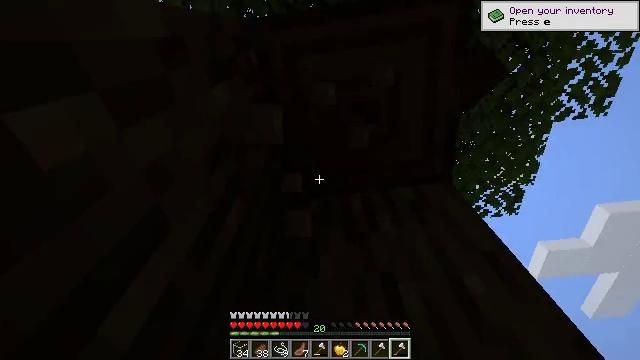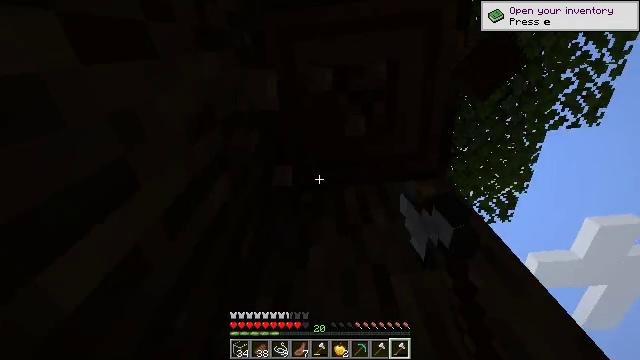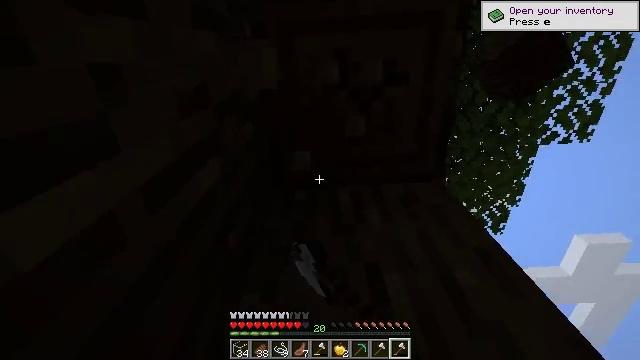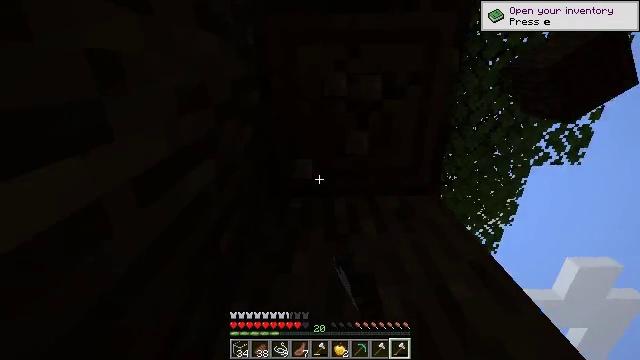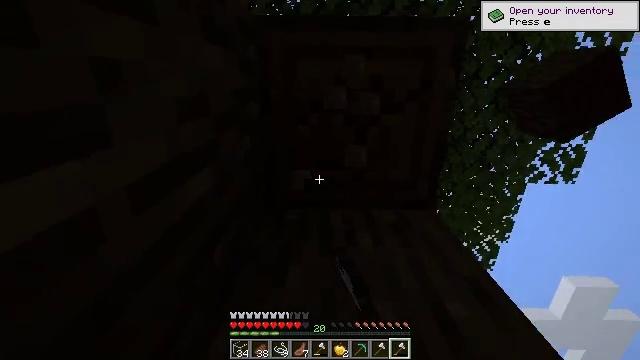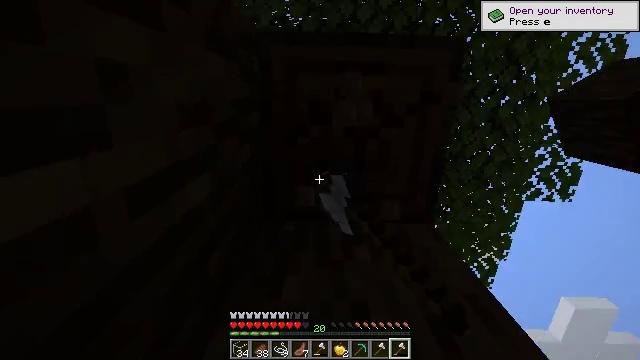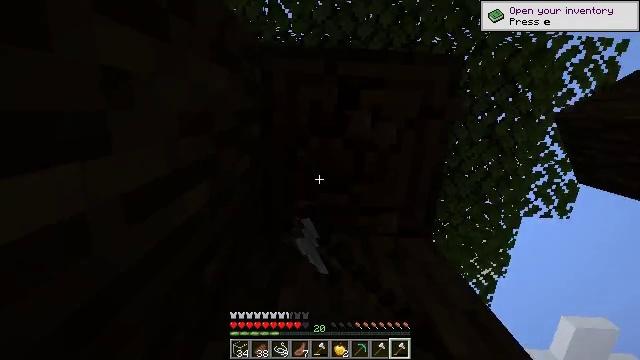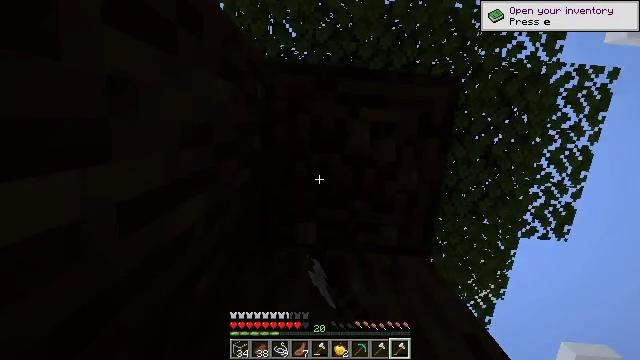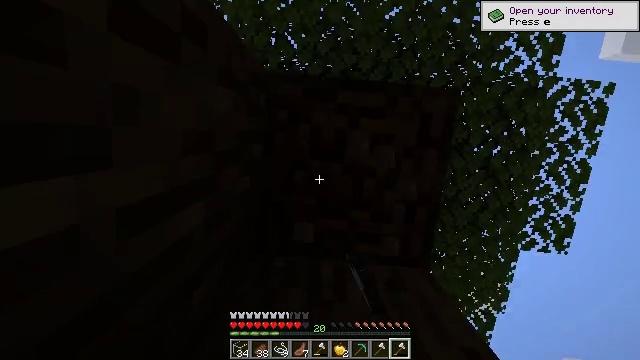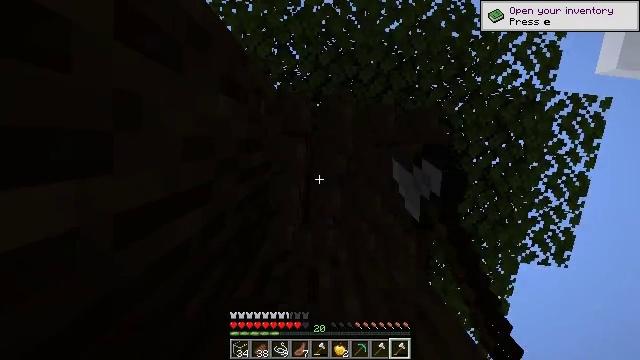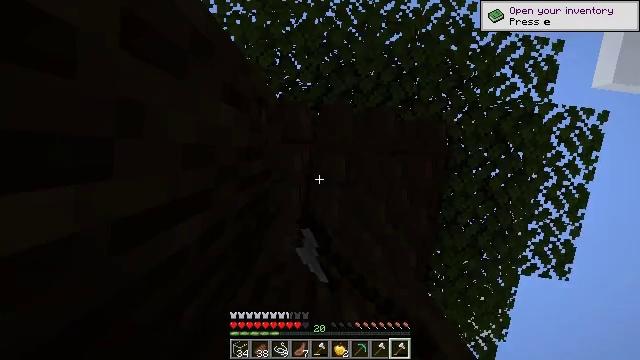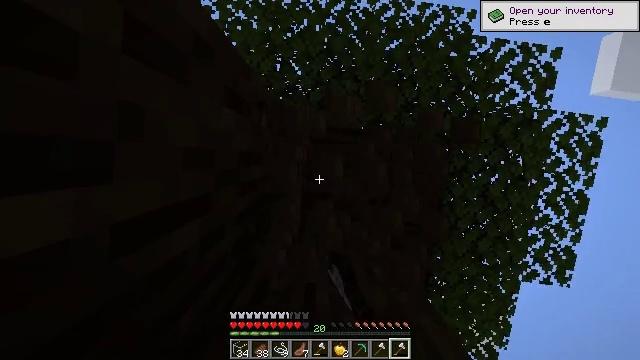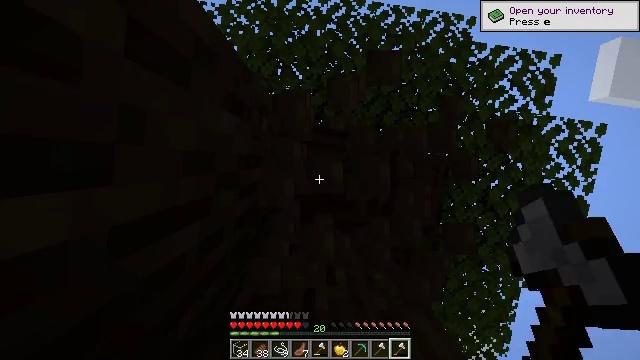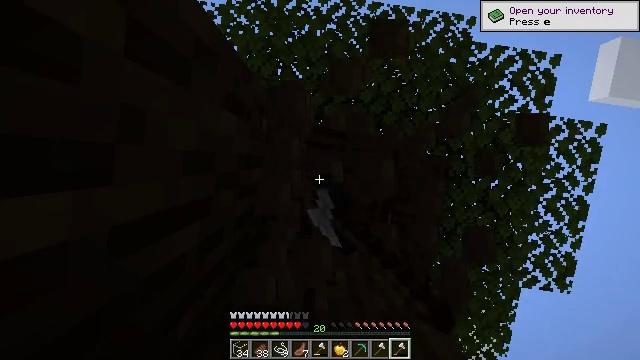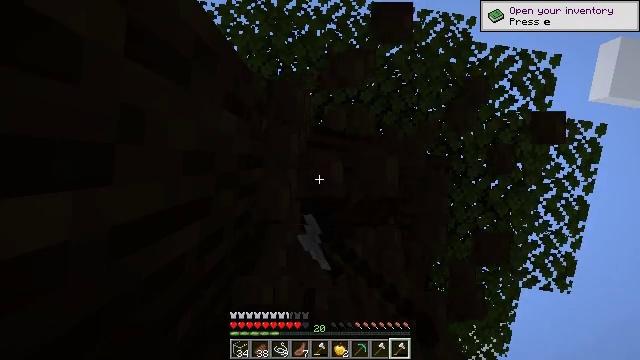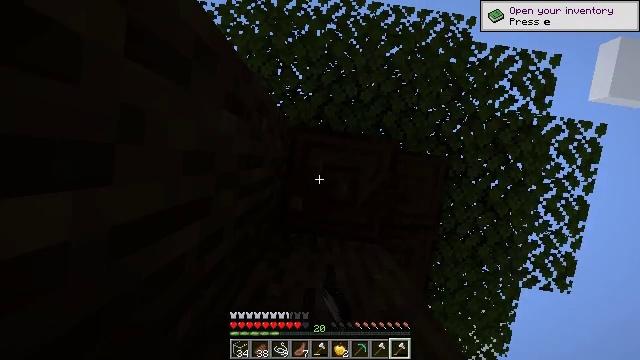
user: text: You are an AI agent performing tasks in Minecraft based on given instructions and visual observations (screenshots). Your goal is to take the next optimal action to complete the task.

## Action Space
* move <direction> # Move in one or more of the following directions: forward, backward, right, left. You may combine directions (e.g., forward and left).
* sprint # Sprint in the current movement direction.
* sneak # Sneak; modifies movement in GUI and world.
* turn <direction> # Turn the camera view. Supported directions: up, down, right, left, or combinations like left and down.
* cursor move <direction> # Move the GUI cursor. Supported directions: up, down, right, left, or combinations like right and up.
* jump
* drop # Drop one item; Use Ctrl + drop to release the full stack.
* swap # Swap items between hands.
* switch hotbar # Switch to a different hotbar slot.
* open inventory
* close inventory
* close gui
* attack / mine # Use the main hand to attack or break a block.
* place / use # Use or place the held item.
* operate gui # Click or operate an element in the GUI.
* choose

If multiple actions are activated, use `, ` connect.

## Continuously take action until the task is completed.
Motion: motion action
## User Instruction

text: Gather dark oak log for crafting.
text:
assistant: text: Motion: turn right and up, attack / mine
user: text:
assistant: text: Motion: turn right and up, attack / mine
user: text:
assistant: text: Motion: turn right and up, attack / mine
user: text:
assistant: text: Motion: turn right and up, attack / mine
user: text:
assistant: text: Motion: turn right and up, attack / mine
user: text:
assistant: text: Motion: turn right and up, attack / mine
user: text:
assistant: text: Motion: turn right and up, attack / mine
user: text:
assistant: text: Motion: turn up, attack / mine
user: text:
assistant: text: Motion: turn up, attack / mine
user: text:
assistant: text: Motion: turn up, attack / mine
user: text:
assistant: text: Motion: turn up, attack / mine
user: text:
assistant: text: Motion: attack / mine
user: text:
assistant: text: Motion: attack / mine
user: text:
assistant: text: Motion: attack / mine
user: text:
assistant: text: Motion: attack / mine
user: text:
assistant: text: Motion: attack / mine
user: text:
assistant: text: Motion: attack / mine
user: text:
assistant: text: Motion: attack / mine
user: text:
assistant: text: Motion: attack / mine
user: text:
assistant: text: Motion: attack / mine
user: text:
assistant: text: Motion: attack / mine
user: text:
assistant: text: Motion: attack / mine
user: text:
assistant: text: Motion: turn right, attack / mine
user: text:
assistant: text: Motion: turn right, attack / mine
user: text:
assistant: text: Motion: turn right, attack / mine
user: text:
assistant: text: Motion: turn right, attack / mine
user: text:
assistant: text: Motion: turn right, attack / mine
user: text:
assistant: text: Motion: turn right, attack / mine
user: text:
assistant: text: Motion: turn right, attack / mine
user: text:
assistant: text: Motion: attack / mine